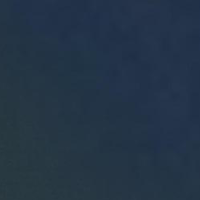
EUNIS habitat code: 14
Species observed at this site:
Podiceps cristatus